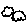
Label: cloud